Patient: sex M, age 69
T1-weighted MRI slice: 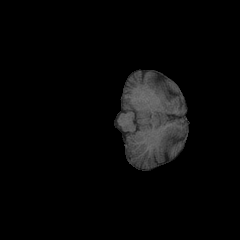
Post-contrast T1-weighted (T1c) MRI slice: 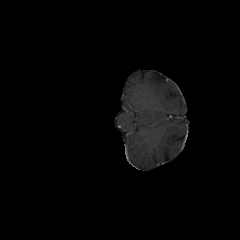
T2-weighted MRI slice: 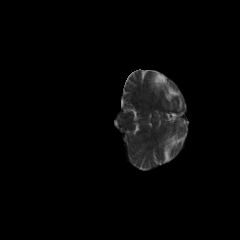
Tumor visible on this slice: no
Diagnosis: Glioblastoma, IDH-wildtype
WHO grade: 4